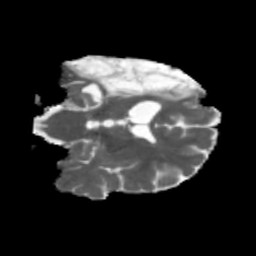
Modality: MD
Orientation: coronal
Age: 27
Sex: female
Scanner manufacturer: siemens
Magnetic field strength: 3 T
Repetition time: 5.47 s
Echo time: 0.0854 s